Field crop: maize
Growth stage: 2
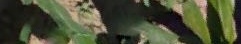
Species: maize